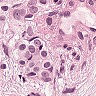
Metastatic tissue present: yes